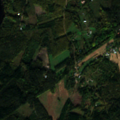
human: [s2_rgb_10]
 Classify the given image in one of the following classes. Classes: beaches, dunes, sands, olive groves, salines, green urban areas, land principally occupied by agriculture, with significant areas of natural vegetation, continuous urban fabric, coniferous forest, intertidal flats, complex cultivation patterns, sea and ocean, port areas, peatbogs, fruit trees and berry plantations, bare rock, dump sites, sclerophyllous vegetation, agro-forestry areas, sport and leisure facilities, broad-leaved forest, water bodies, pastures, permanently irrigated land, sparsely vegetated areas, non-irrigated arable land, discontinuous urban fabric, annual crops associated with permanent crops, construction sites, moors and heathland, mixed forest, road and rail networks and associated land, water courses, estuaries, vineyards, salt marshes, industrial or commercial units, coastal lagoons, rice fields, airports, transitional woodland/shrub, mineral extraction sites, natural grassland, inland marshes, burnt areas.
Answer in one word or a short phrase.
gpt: land principally occupied by agriculture, with significant areas of natural vegetation, coniferous forest, mixed forest, water bodies